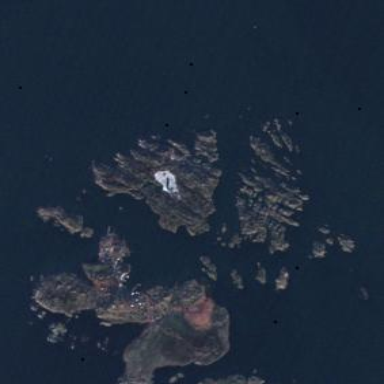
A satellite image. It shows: Island with natural coastline.